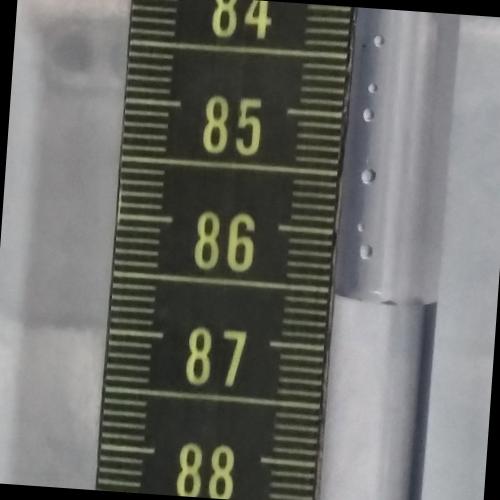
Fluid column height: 86.5 cm